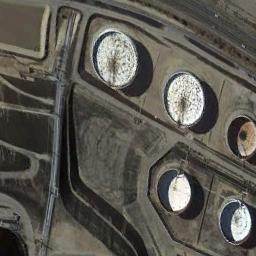
Label: storage tanks